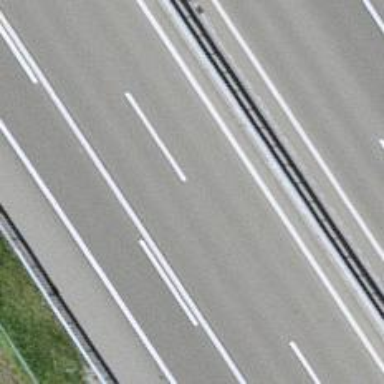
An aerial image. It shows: Asphalt motorway.